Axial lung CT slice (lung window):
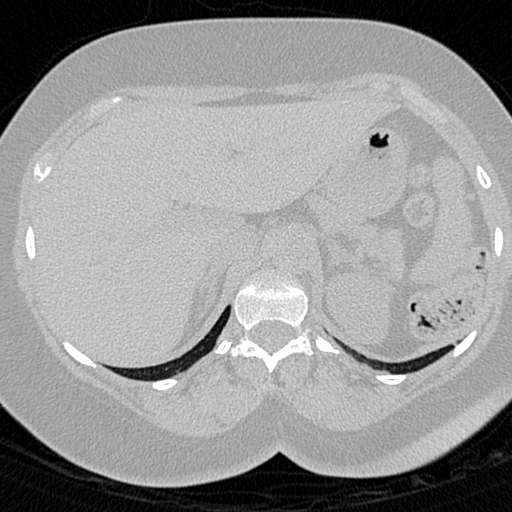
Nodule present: no